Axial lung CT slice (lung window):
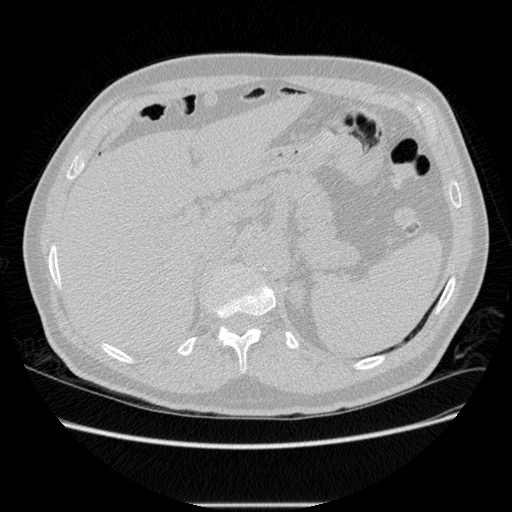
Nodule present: no